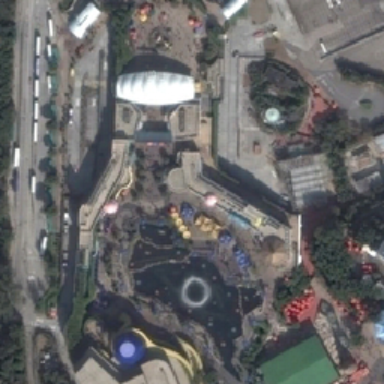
The park is fully equipped .